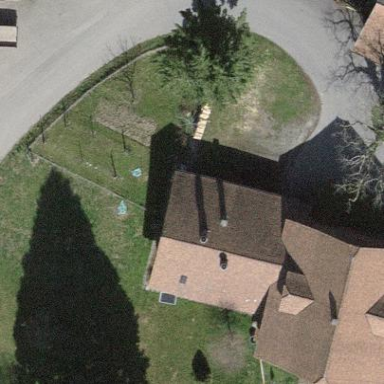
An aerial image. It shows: Simple house.